Brain MRI study timepoint: preop
T1CE (contrast-enhanced T1) slice:
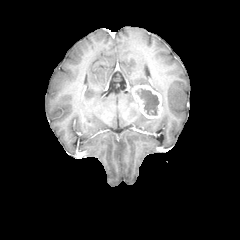
T2-FLAIR slice:
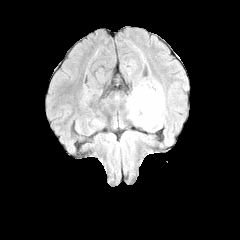